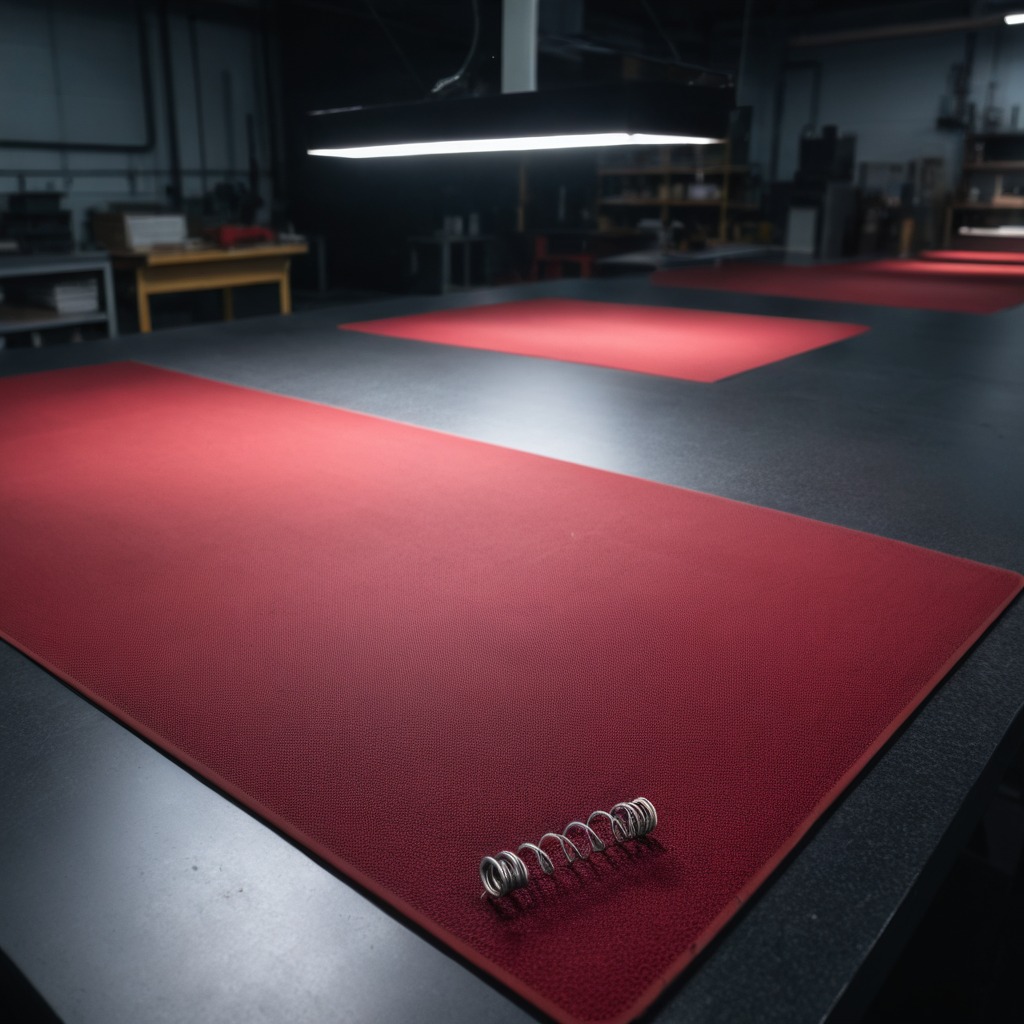
A coiled metal spring lying on a clean granite tabletop covered with a red rubber mat inside a workshop at night dim ambient light soft shadows worn but beneath the mat